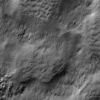
Label: not_dusty